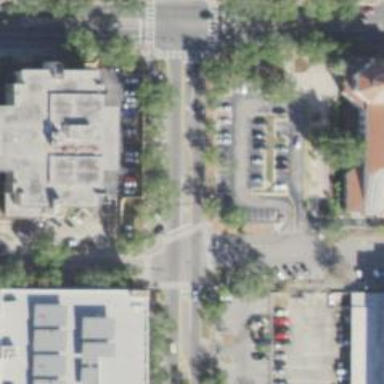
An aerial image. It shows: Parking space is available.